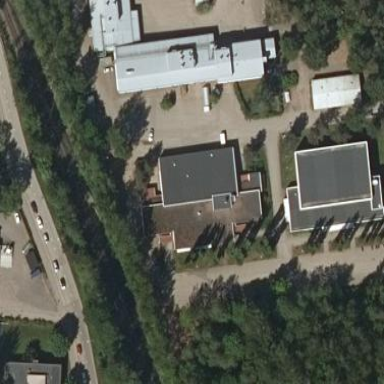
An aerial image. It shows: School building.